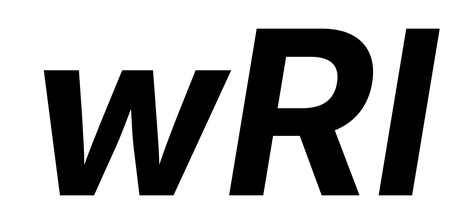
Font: Inter-Italic_Bold_Italic